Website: bh-photo
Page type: customer-info-address
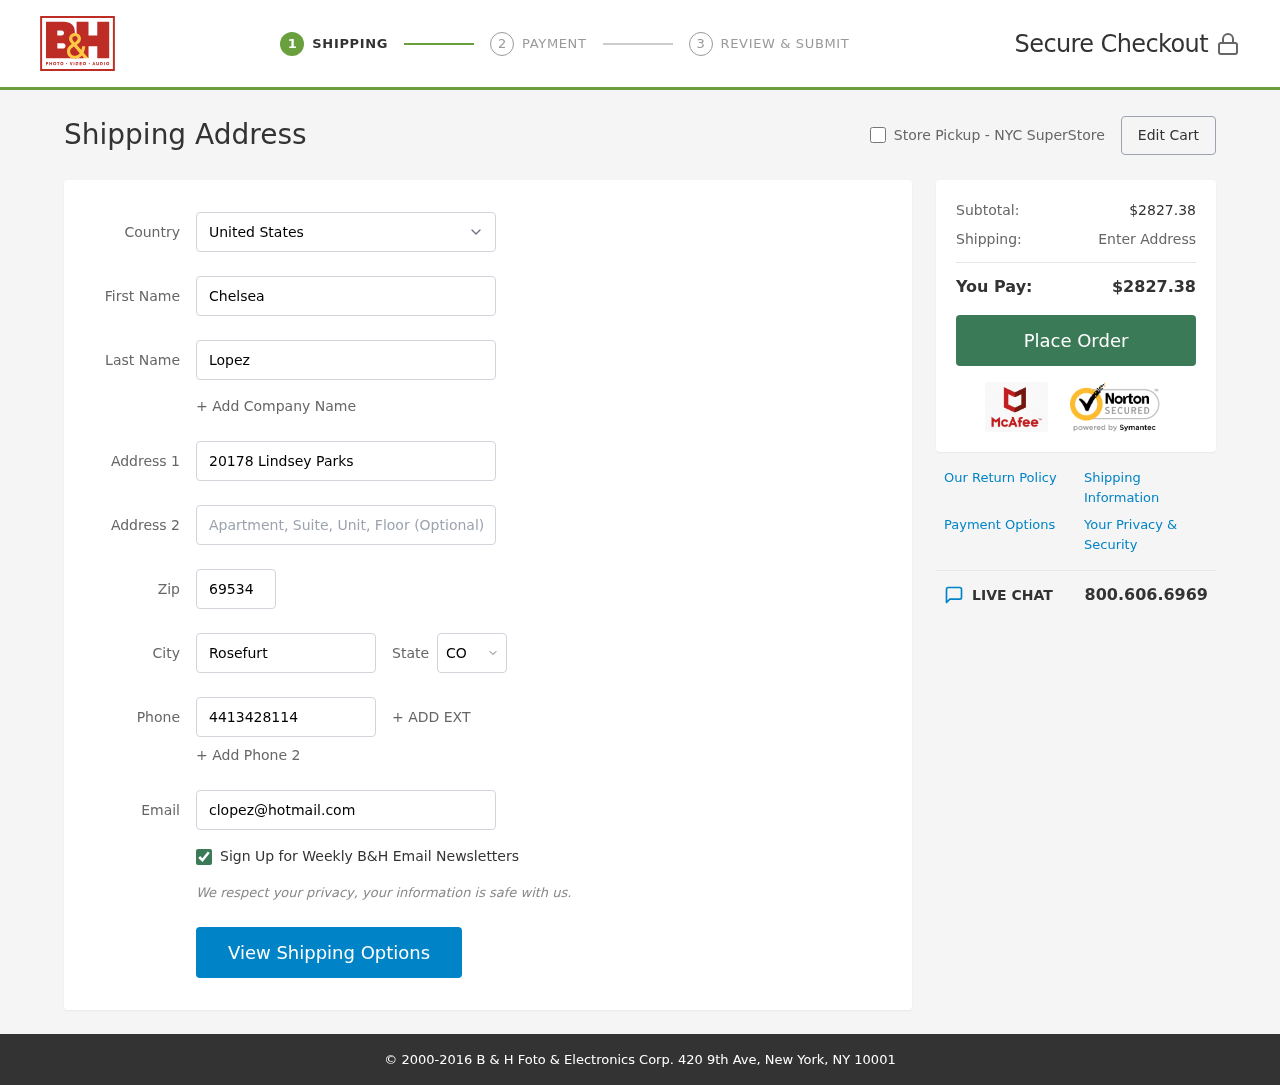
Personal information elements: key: PII_CITY
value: Rosefurt
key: PII_COUNTRY
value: United States
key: PII_EMAIL
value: clopez@hotmail.com
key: PII_FIRSTNAME
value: Chelsea
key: PII_LASTNAME
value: Lopez
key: PII_PHONE
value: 4413428114
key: PII_POSTCODE
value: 69534
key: PII_STATE_ABBR
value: CO
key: PII_STREET
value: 20178 Lindsey Parks
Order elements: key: ORDER_SUBTOTAL
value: $2827.38
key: ORDER_TOTAL
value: $2827.38